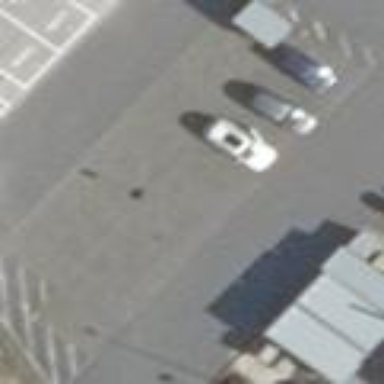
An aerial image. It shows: Parking area with surface.